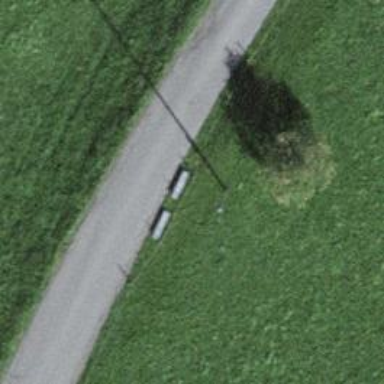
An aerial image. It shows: Bench.